Aerial crown-view tile of a tropical tree (Barro Colorado Island, Panama), acquired 20250915:
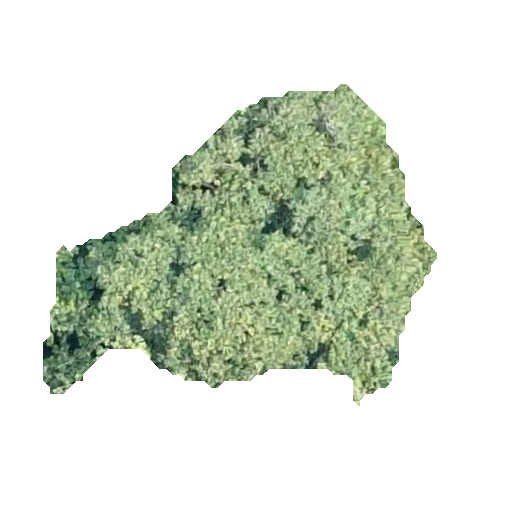
Species: Luehea seemannii
GBIF accepted scientific name: Luehea seemannii
Crown area: 112.559 m²